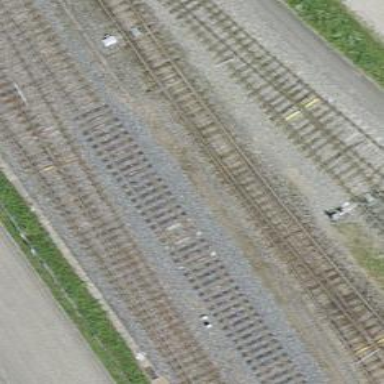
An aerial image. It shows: Railway switch.